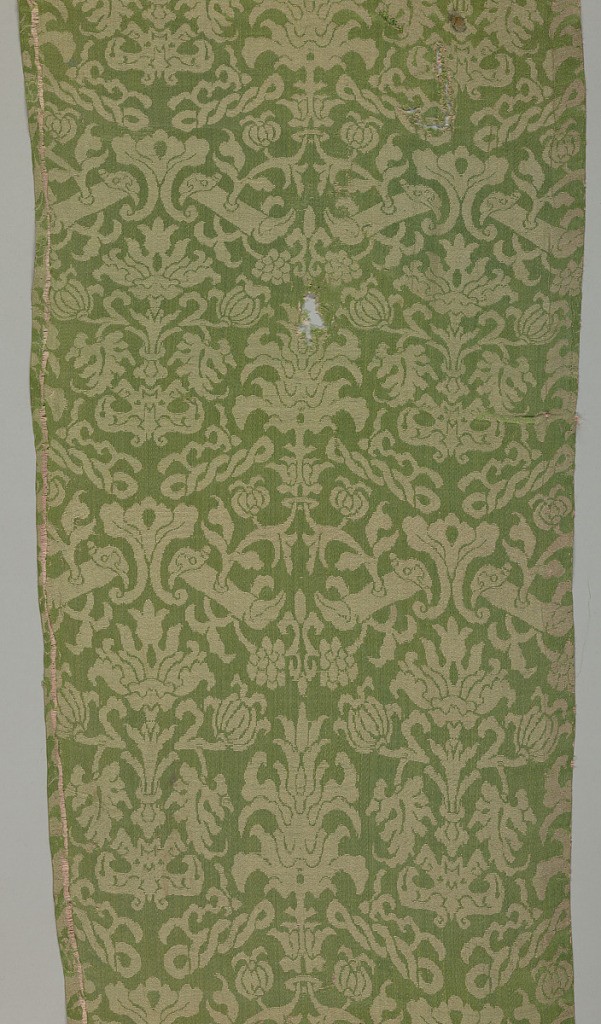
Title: Fragment
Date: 16th century
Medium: silk Technique: damask
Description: Chinoiserie design of symmetrical floral repeat with ragged head, straight stem, encircled with crown and supported at each side at the base by a twig rising from a thicker branch. Smaller variant in interspaces.